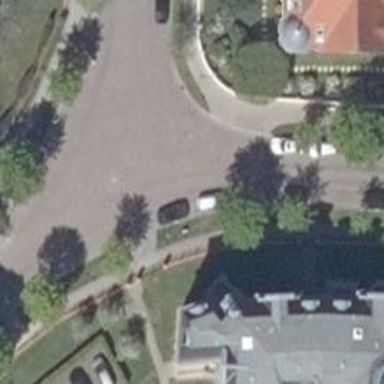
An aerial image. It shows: Residential road with sidewalks on both sides. There is parallel parking available on the left side of the street.